Frequency: 85000
Velocity: 0,2635
Power: 2,4
Pulse duration: 0,0000001
Pass count: 1
Magnification: 10
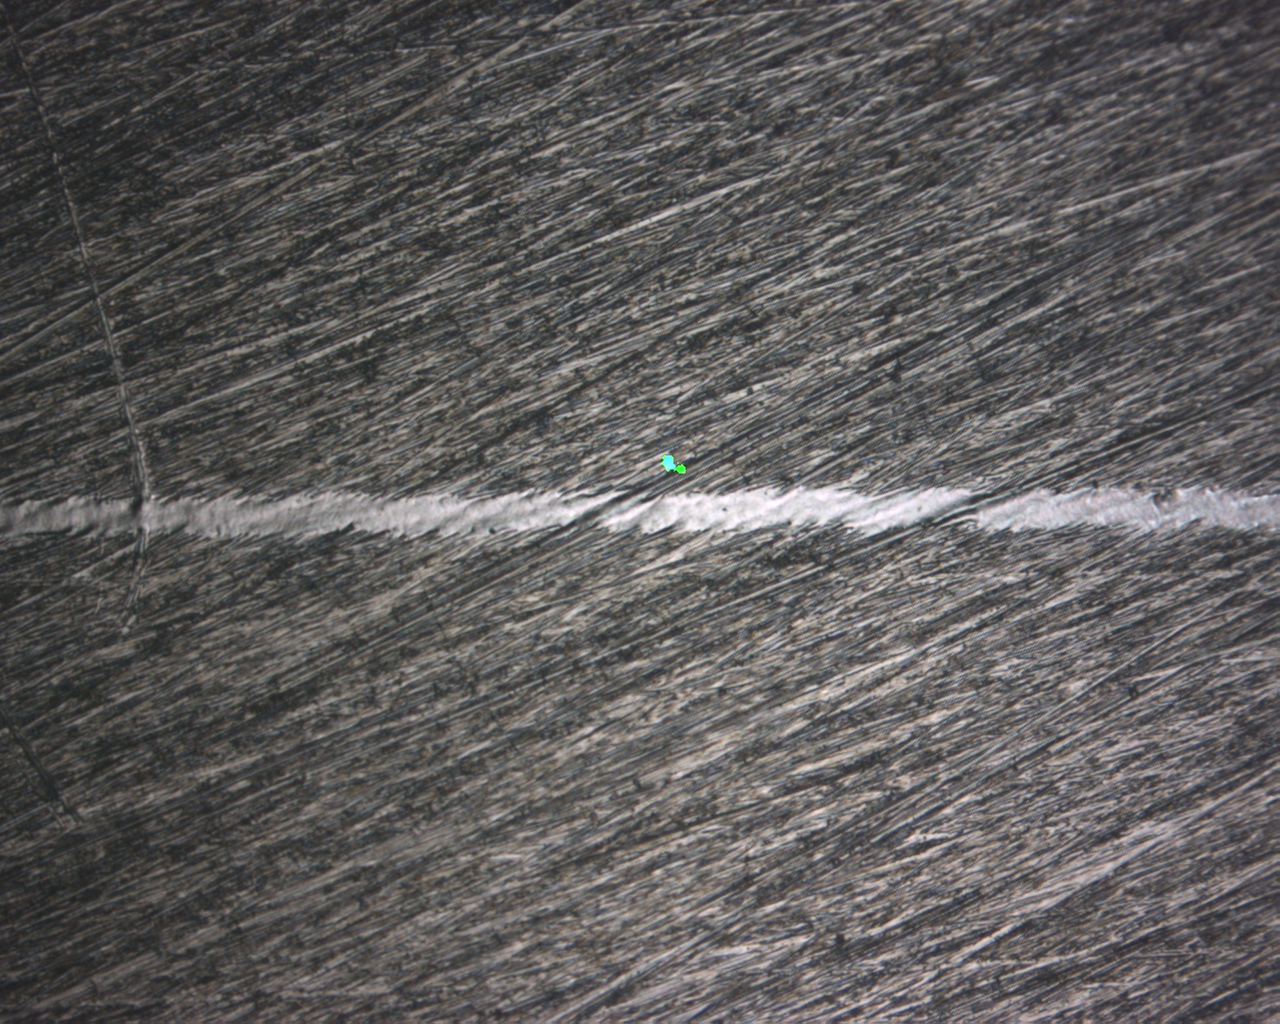
Measured width: 120.857
Other width: 5.309